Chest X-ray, AP view. Patient: 60 years old, sex M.
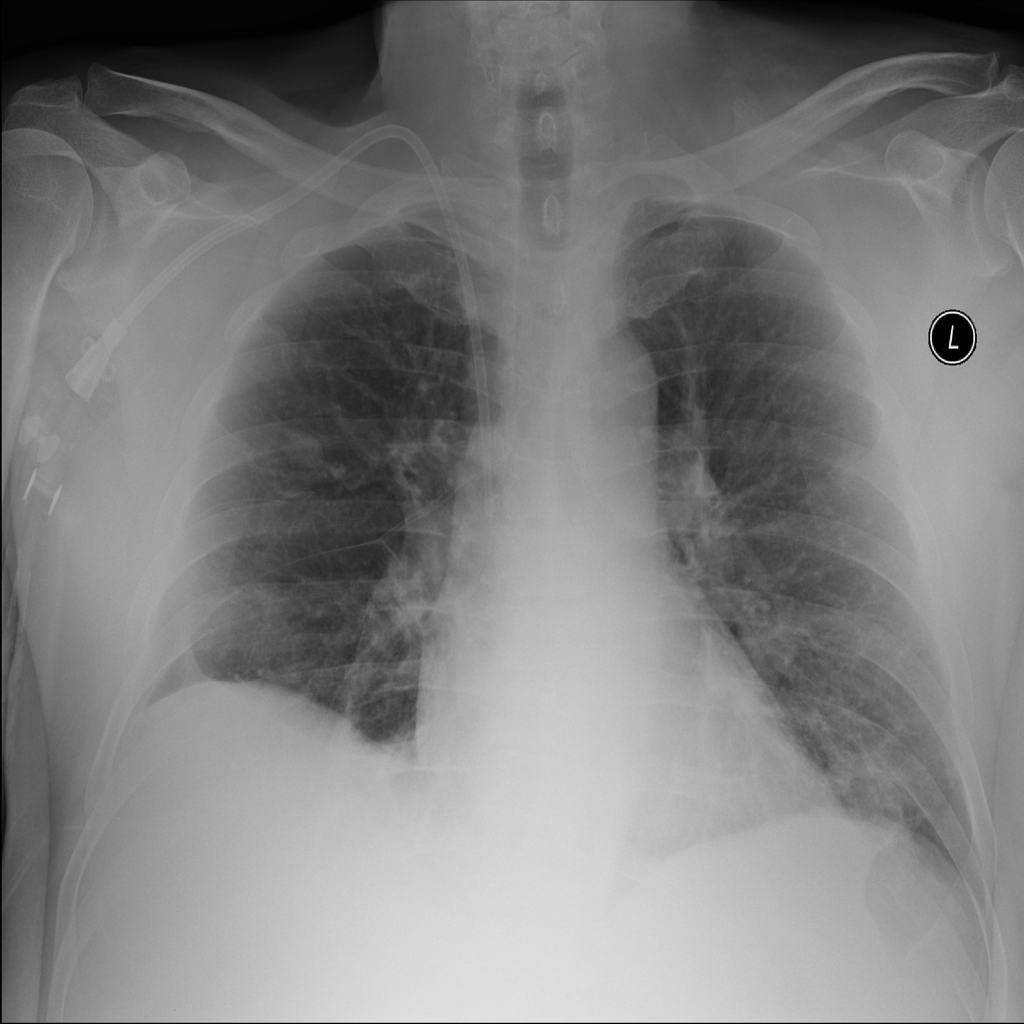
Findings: No Finding